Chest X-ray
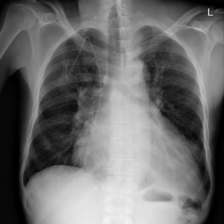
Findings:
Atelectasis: negative
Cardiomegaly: positive
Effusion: positive
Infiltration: positive
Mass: negative
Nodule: negative
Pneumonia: negative
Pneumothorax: negative
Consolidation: negative
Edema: negative
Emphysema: negative
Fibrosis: negative
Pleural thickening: negative
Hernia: negative